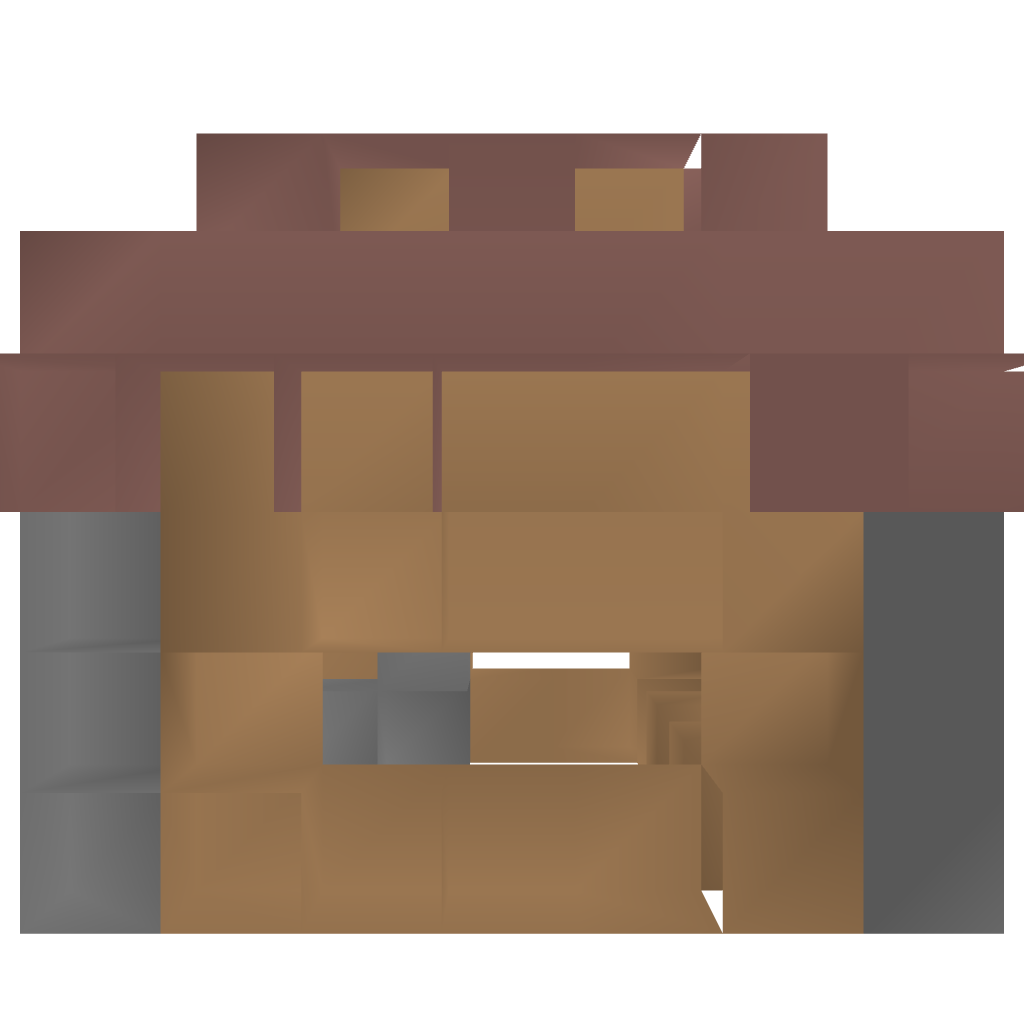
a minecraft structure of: Simple small house bad low quality